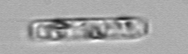
Label: Guinardia_delicatula